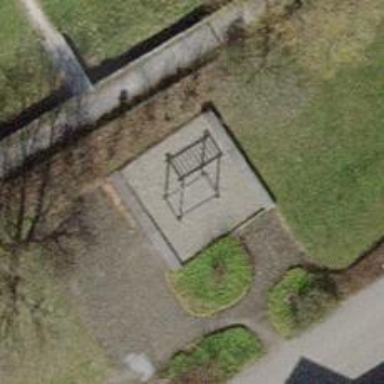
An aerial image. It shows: Playground featuring climbing frame.